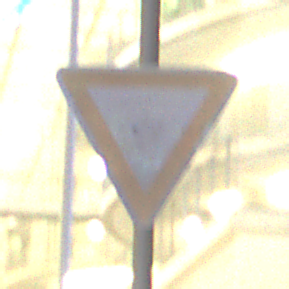
Verkehrszeichen: VorfahrtGewaehren
Umgebung: Outdoor, Urban
Tageszeit: Night
Wetter: PartlyCloudy
Licht: Artificial
Jahreszeit: NotSpecified
Kontrast: HighContrast